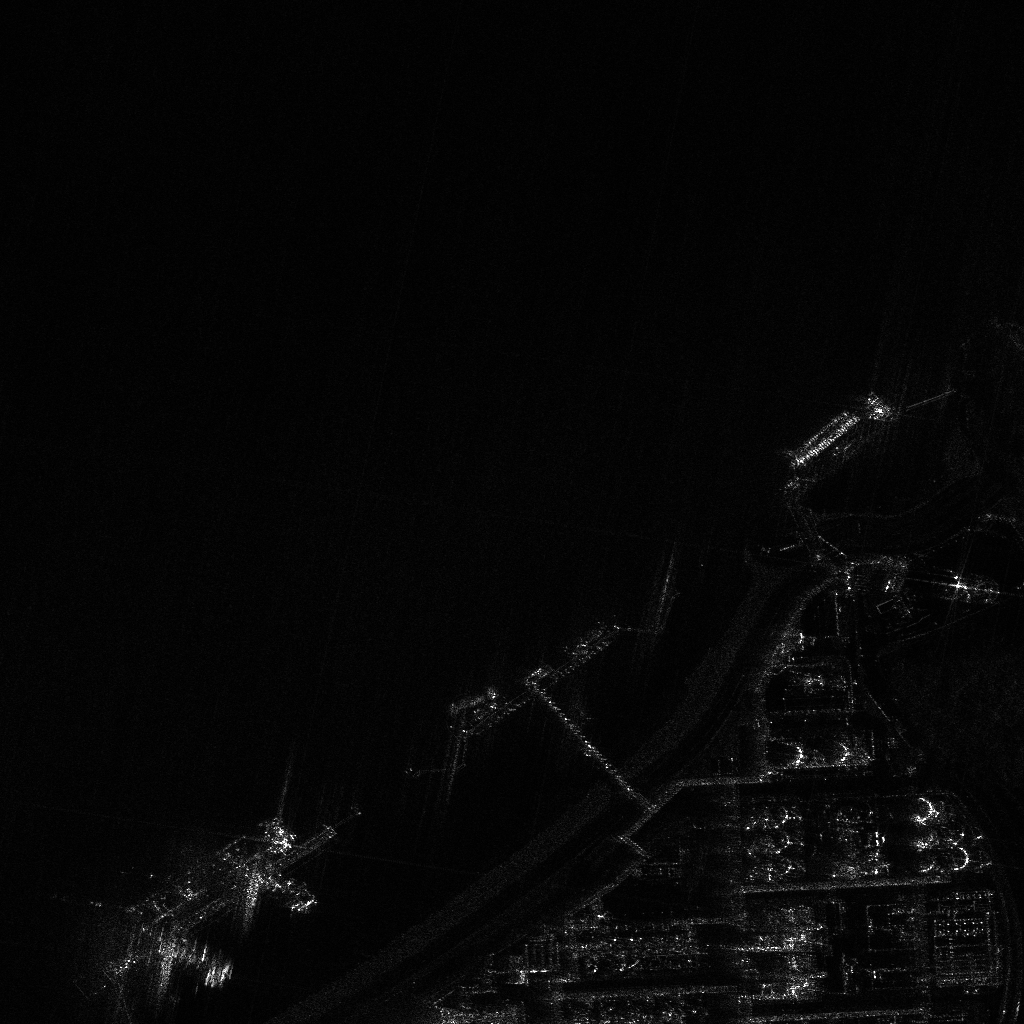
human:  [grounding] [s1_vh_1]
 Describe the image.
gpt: In the satellite image, there is  <ref>1 medium dredger </ref> <box>[[79, 38, 81, 47, 54]]</box> located at right.